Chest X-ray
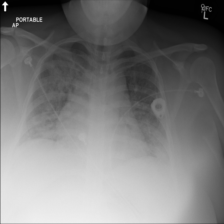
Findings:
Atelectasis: negative
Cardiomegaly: negative
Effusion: negative
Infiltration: negative
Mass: negative
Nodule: negative
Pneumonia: positive
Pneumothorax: negative
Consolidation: negative
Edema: negative
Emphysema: negative
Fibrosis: negative
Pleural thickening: negative
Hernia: negative